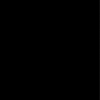
Label: dusty